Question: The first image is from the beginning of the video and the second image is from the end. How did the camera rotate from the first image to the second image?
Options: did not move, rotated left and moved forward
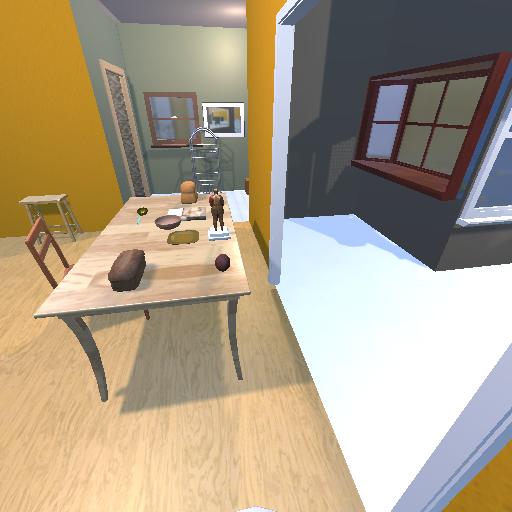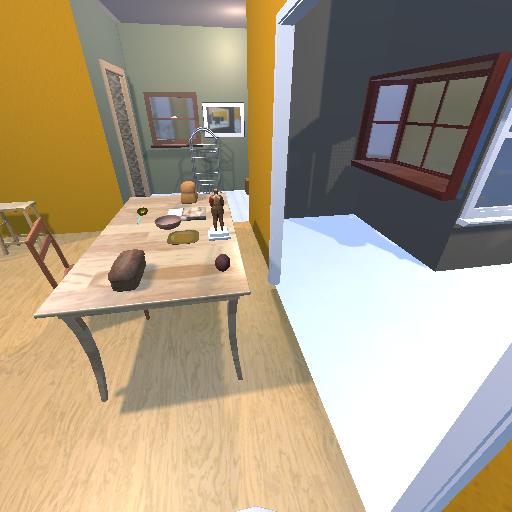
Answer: did not move